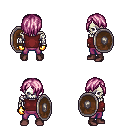
a pixel art fantasy rpg character, male body template, skeleton, maroon sleeveless shirt, magenta pants, pink bangs hairstyle, gold gloves, maroon shoes, shield, four views (front, back, left, right), 2x2 character sprite sheet, small pixel art, hard edges, no anti-aliasing